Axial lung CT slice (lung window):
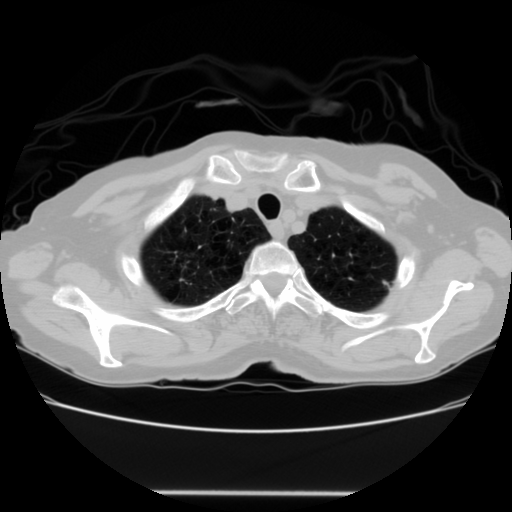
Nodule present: no